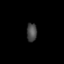
Tissue: lung
Cell type: Epithelial cells
Senescence score: 0.209
Nuclear area (px): 180
Mean DAPI intensity: 74.094